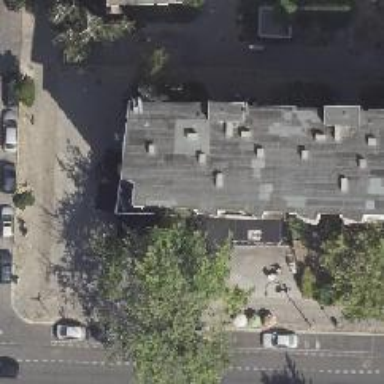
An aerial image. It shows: Pub.